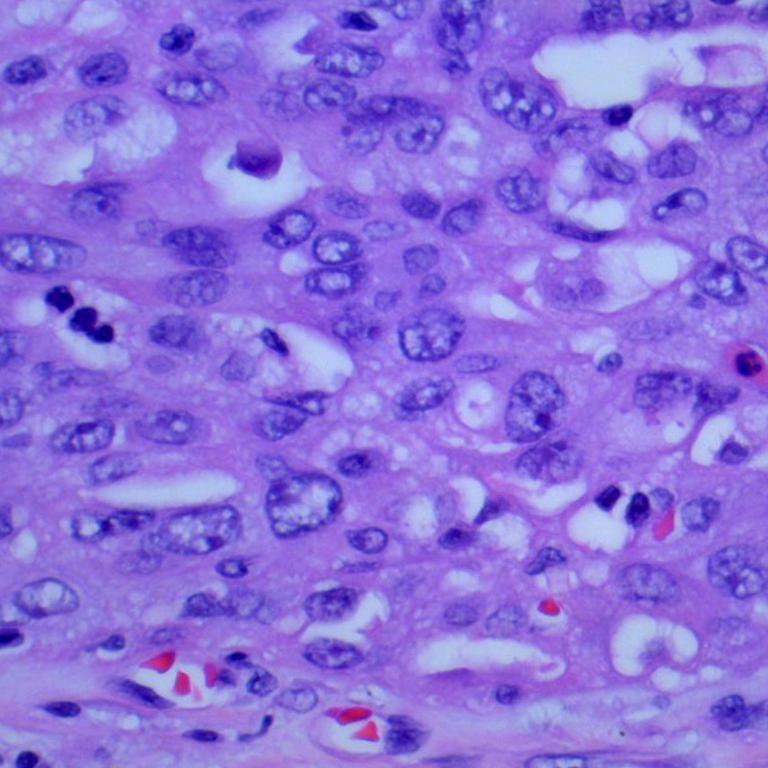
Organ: lung
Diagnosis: adenocarcinomas